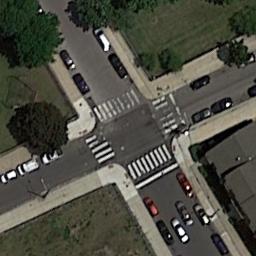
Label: intersection